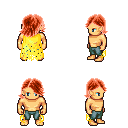
a pixel art fantasy rpg character, male body template, human, tanned skin, yellow tattered cape, teal pants, red swoop hairstyle, four views (front, back, left, right), 2x2 character sprite sheet, small pixel art, hard edges, no anti-aliasing